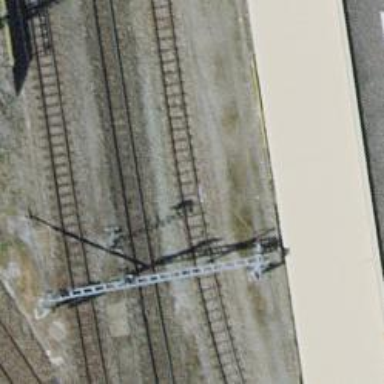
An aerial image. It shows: Railway signal.